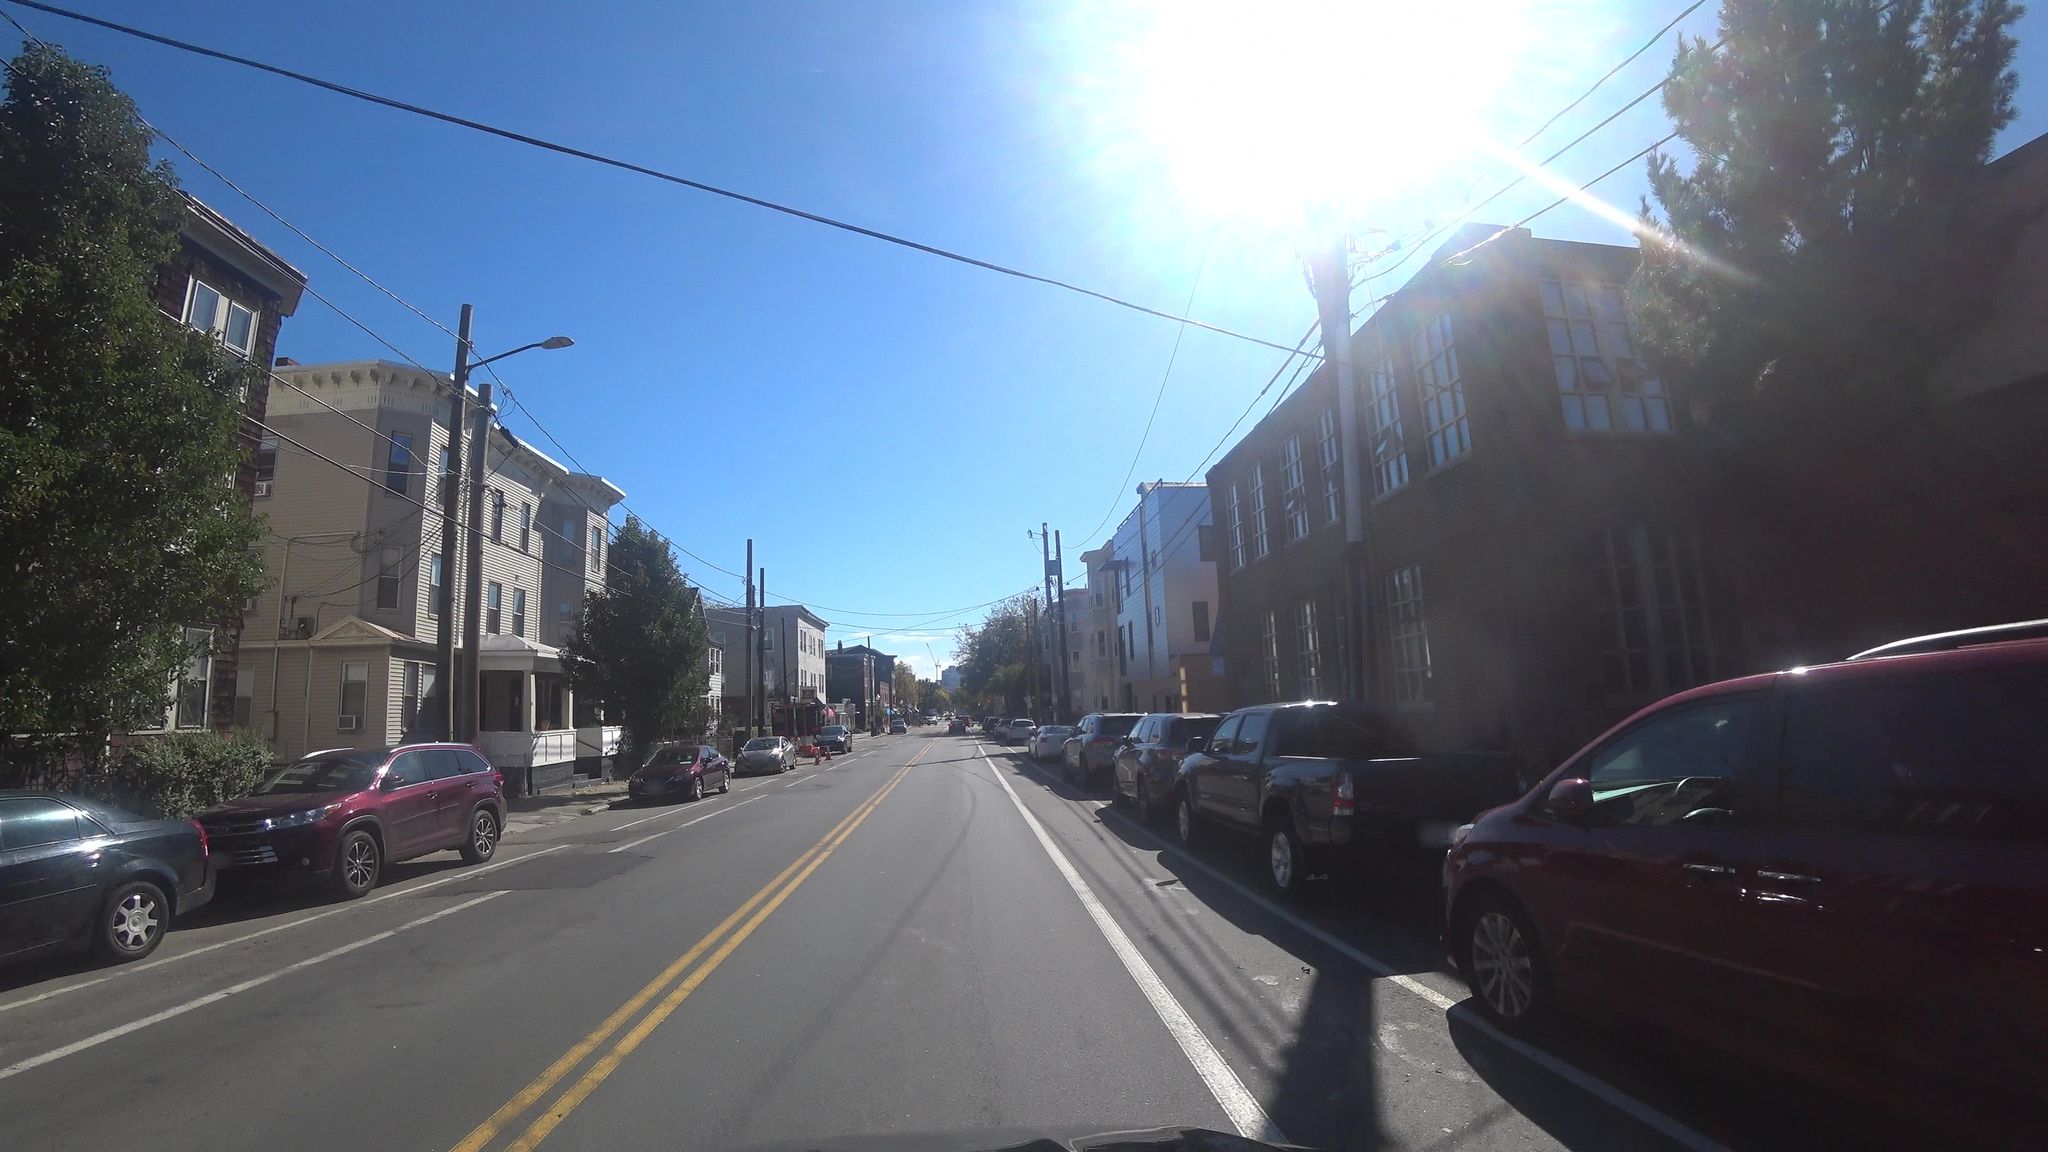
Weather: clear
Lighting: day
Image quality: good
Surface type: driving surface
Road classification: footway
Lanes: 2
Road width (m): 21.3
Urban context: urban centre
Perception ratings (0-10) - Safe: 5.08, Lively: 7.93, Beautiful: 6.28, Boring: 3.26, Depressing: 1.66, Wealthy: 4.61